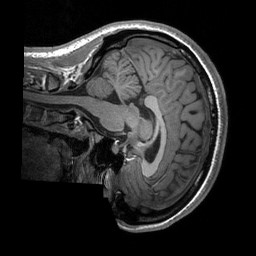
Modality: T1w
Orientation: sagittal
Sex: female
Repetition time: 1.95 s
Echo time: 0.026 s